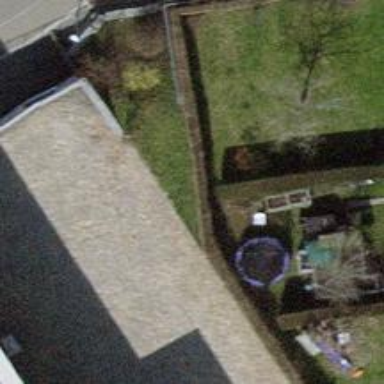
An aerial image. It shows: Hedge barrier.